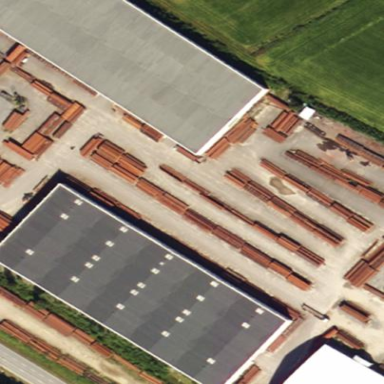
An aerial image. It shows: Industrial building.